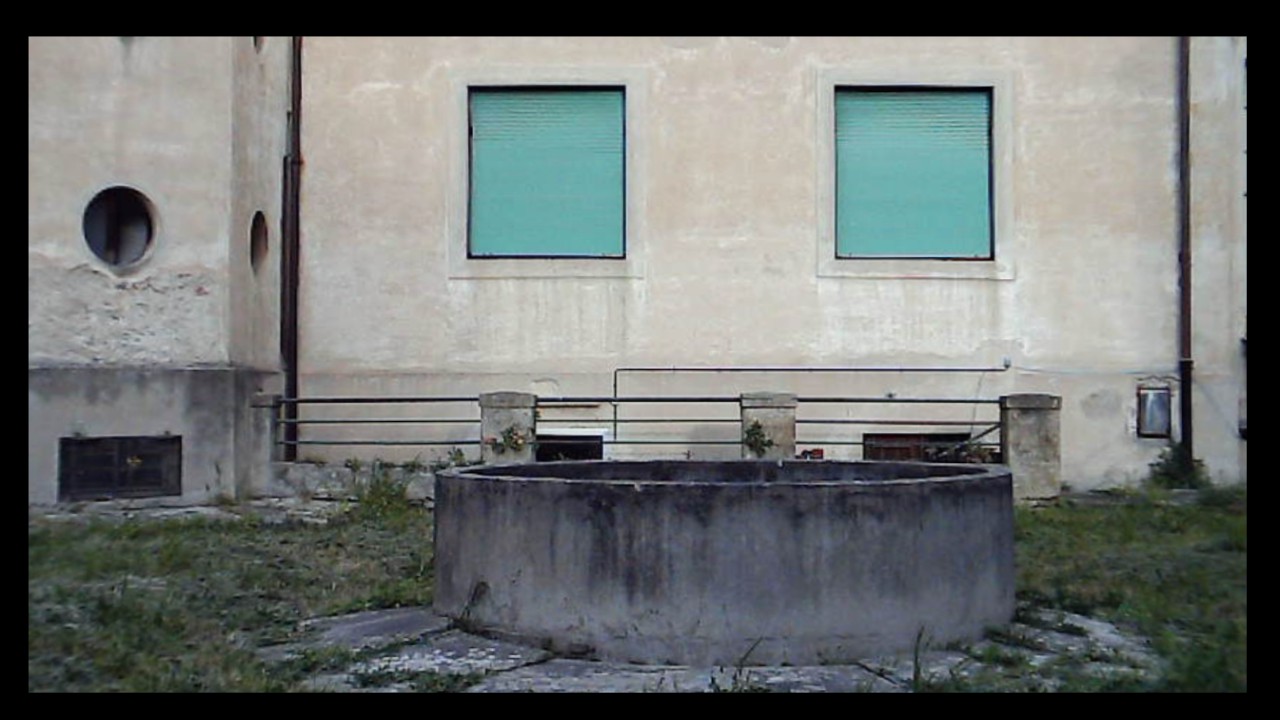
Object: Betafpv air75